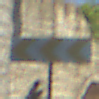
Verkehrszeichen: RichtungstafelnInKurvenGrossRechts
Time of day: MorningAfternoon
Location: Outdoor (Urban)
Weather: PartlyCloudy
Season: NotSpecified
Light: Natural